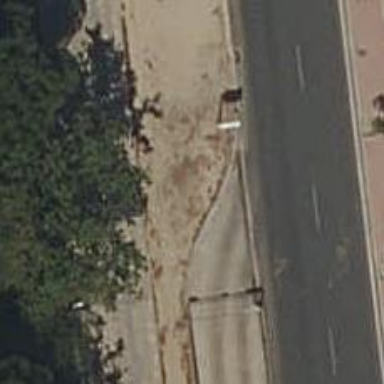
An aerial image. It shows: Kerb barrier.